Question: Use-case seems to be trivial, but I could not make it work as need. I need to position 2nd div with all its content at the right side of the 1st div. When string is long enough it wraps to the second line with all combinations of the CSS attributes I've imagined to try:

Notes:
- - -
Here is the <URL> and sample text I've tried. Typical solution with floats work well while 2nd div does not contain long strings:
HTML
'''
<div class="container1 clearfix"><div>
<p>first 1</p>
<p>first 2</p>
</div><div>
<p>second 1</p>
<p>second 2</p>
<p>second second second second second second second second second second second second </p>
<p>second 4</p>
</div>
</div>
'''
CSS
'''
.clearfix:before,
.clearfix:after { display: table; content: " "; }
.clearfix:after { clear: both; }
div { outline: 1px solid red; }
div > div:nth-child(1) { outline: 1px solid green; }
div > div:nth-child(2) { outline: 1px solid orange; }
.container1 { overflow: hidden; }
.container1 > div { float: left; height: 100%; /* display: inline-block; */}
.container1 > div:nth-child(1) { width: 80px; }
.container1 > div:nth-child(2) { }
'''
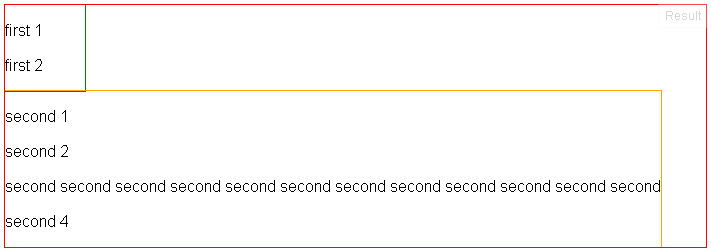
Answer: One option is to use the 'display:table-cell' rule on those divs:
'''
.container1 > div {
height: 100%;
display: table-cell;
}
'''
<URL>